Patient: sex M, age 69
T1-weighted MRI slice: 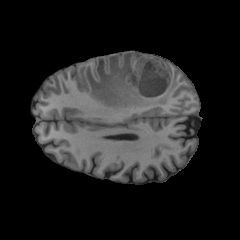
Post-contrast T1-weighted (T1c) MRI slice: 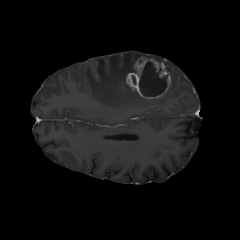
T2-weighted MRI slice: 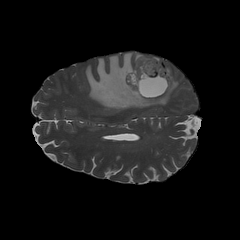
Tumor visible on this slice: yes
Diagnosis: Glioblastoma, IDH-wildtype
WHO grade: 4